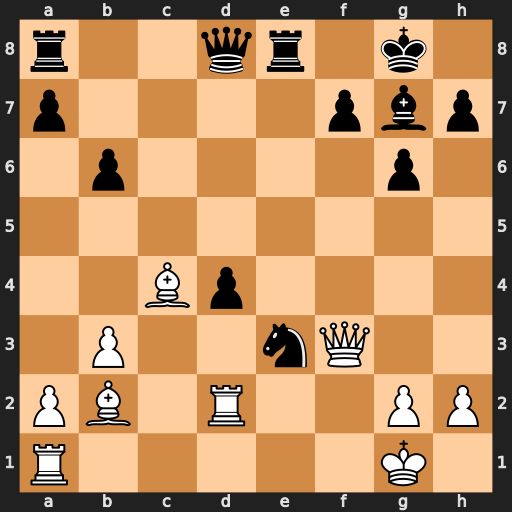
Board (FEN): r2qr1k1/p4pbp/1p4p1/8/2Bp4/1P2nQ2/PB1R2PP/R5K1
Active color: w
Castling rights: -
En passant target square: -
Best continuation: Bxf7+ Kh8 Bxe8